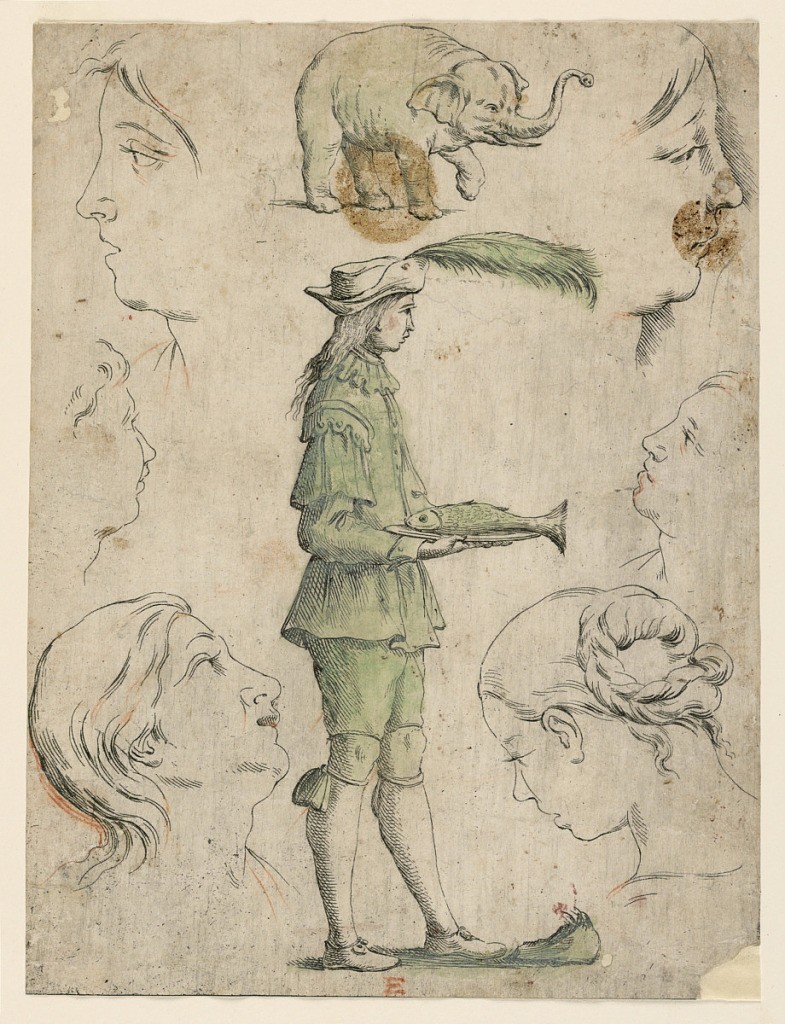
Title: Proofs for Four Plates of "Alfabeto in Sogno" [Dream Alphabet]: Letter E
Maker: Giuseppe Maria Mitelli, 1634 – 1718
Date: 1683
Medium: Engraving, brush and watercolor, red crayon on white laid paper
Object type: Print
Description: Central image of a page holding a plate with a fish that forms the letter E with smaller drawings of two women's heads, four details of women's heads, and an elephant.